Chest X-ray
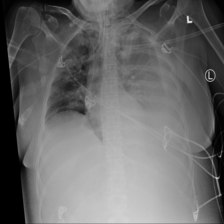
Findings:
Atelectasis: negative
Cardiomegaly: negative
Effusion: negative
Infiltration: negative
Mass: negative
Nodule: negative
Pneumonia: negative
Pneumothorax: negative
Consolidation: negative
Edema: negative
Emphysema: negative
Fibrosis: negative
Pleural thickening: negative
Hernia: negative